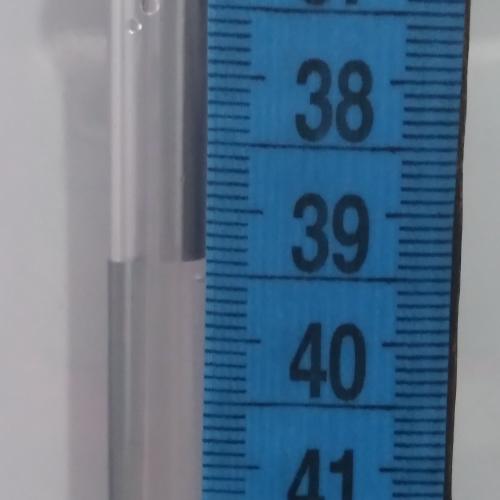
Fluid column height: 39.4 cm